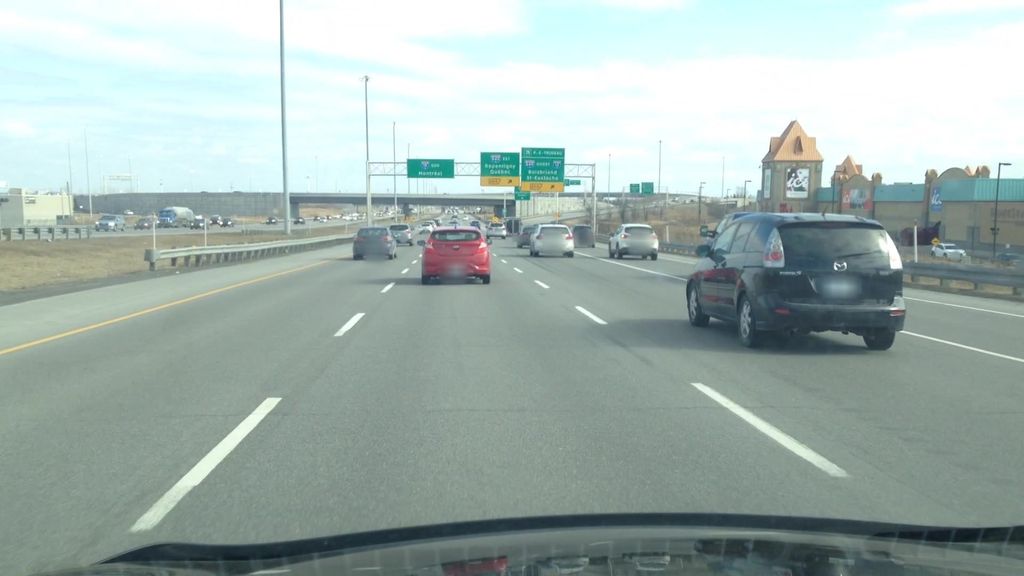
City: montreal